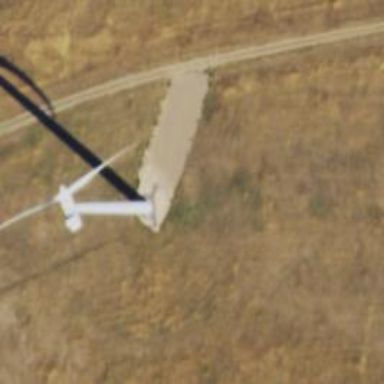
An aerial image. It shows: Wind turbine generator that utilizes wind as its source for generating electricity. It is of the horizontal axis type.